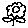
Label: flower